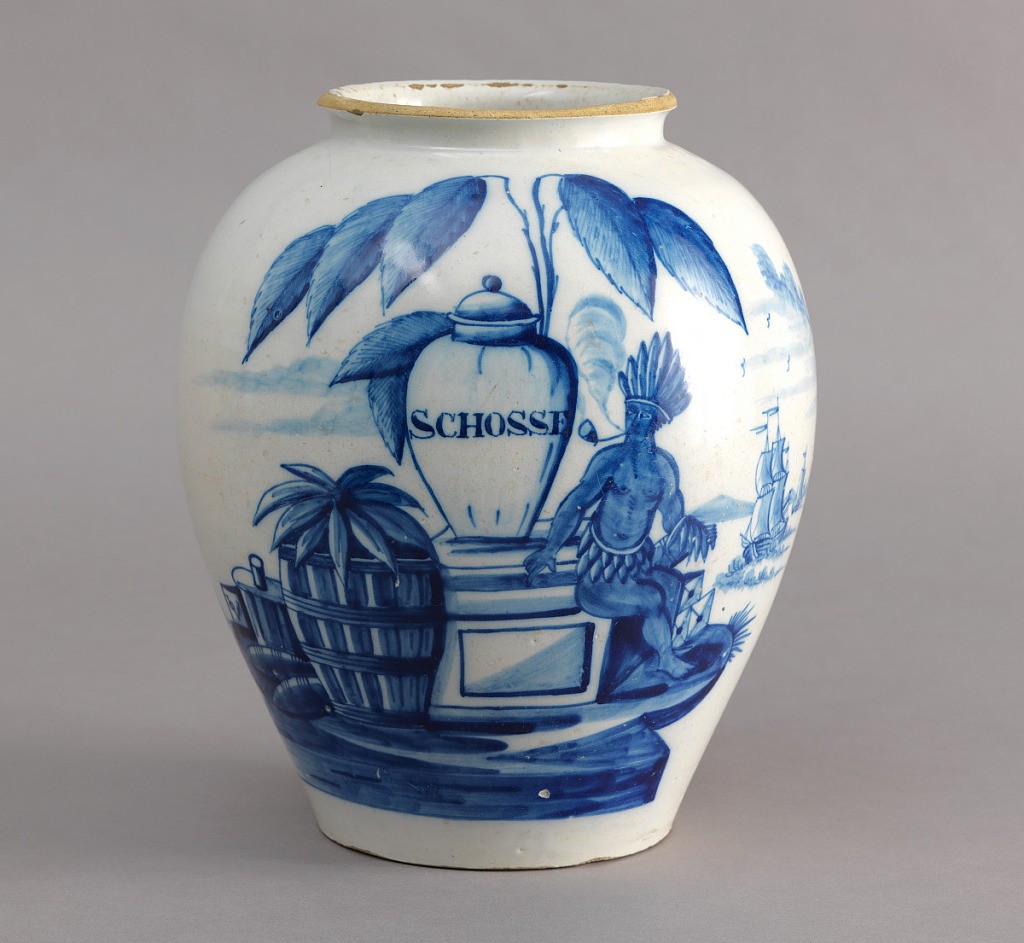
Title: Tobacco Jar
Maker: Vergulde Bloempot [de] (the Golden Flowerpot)
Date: ca. 1735–65
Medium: Tin-glazed earthenware
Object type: jar
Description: Ovoid body, short neck with everted rim; painted in underglaze blue on white with American Indian smoking a pipe, next to a large jar inscribed "Schosse," large tobacco plant overhead, crates and barrels left, one inscribed "VOC," two sailing ships on right.